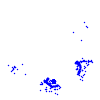
Particle: kaon